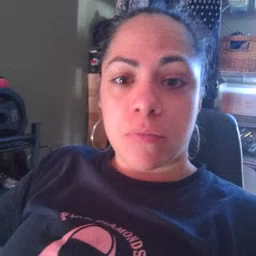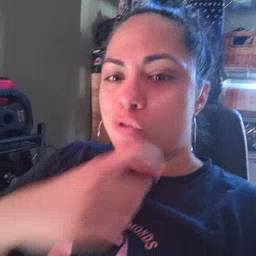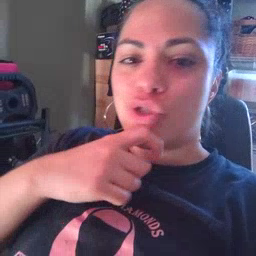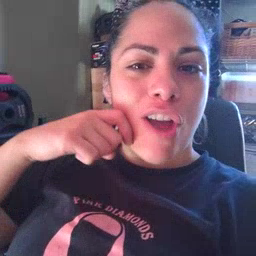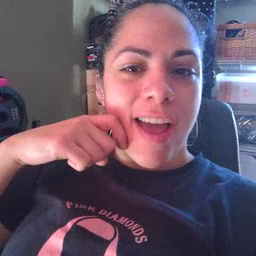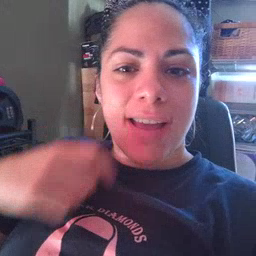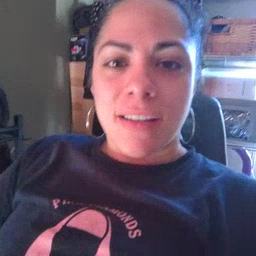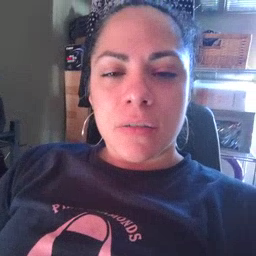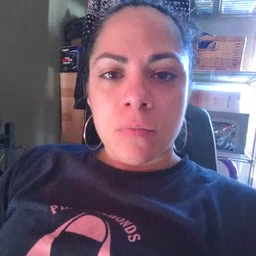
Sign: dry